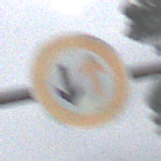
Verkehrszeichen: VorrangDesGegenverkehrs
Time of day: MorningAfternoon
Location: Outdoor (Nature)
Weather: Overcast
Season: NotSpecified
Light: Natural